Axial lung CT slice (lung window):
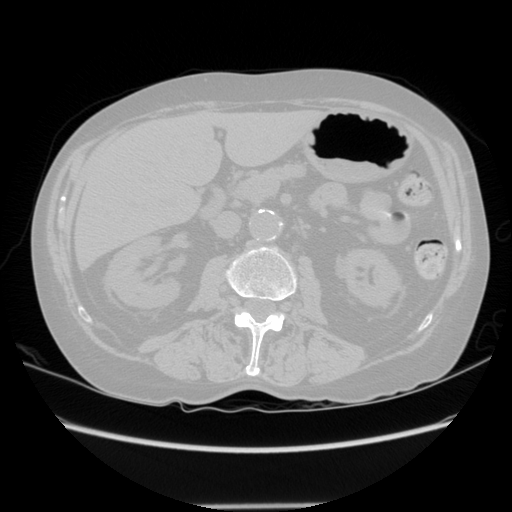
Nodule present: no